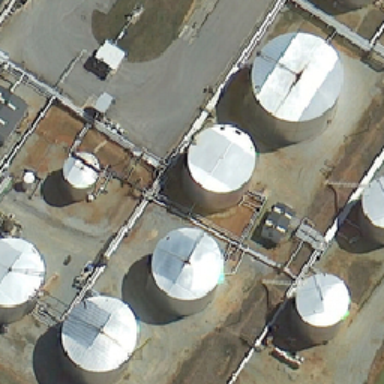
It is brown and gray soil white buildings and pipes .